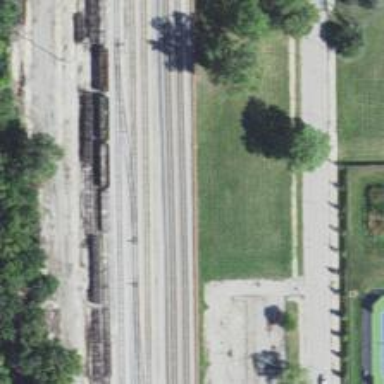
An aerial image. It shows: Railway siding with rails.